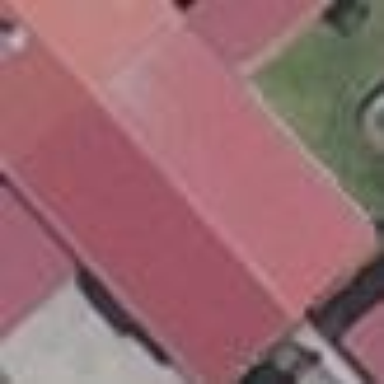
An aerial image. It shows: Shed building.